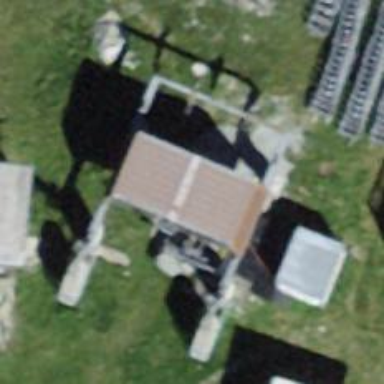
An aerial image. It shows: Aerialway station.